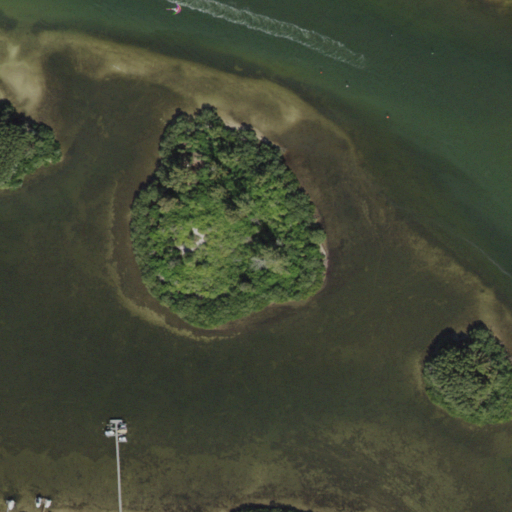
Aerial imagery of island in Florida named Sunset Key containing open water, woody wetlands, herbaceous wetlands, and shrub